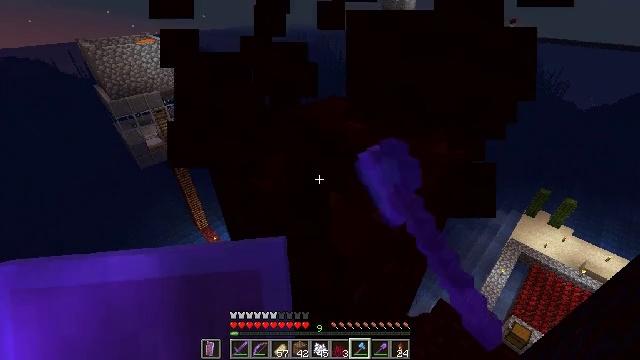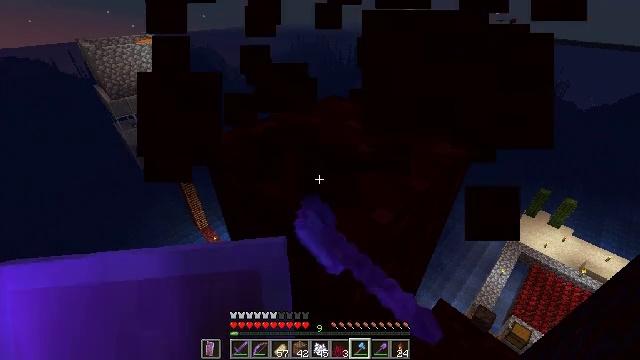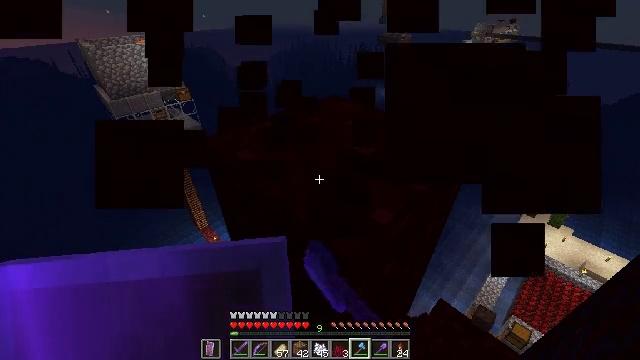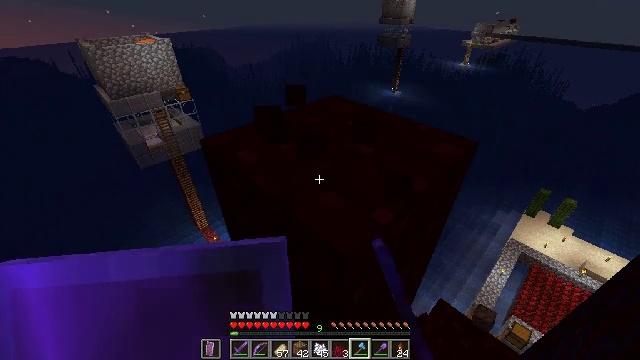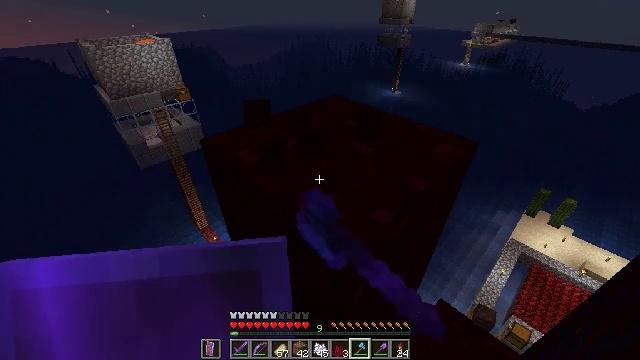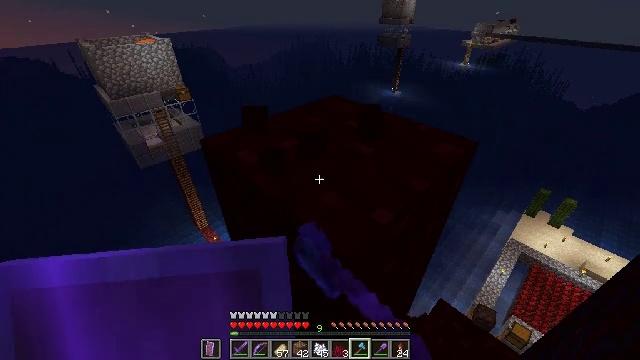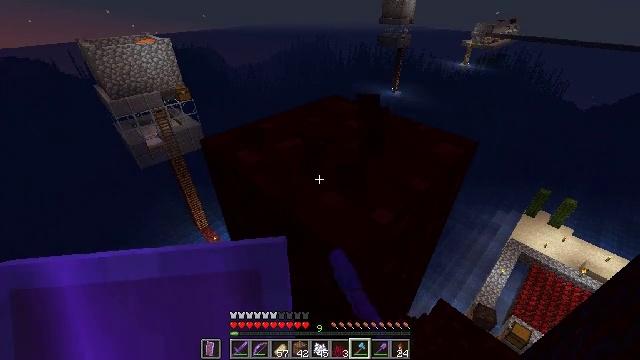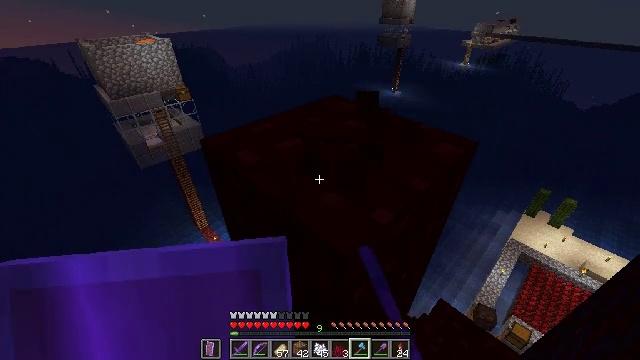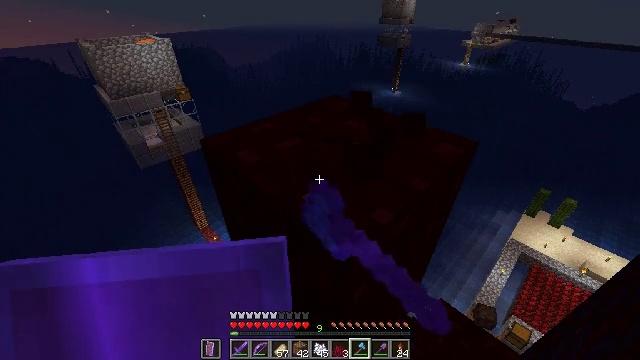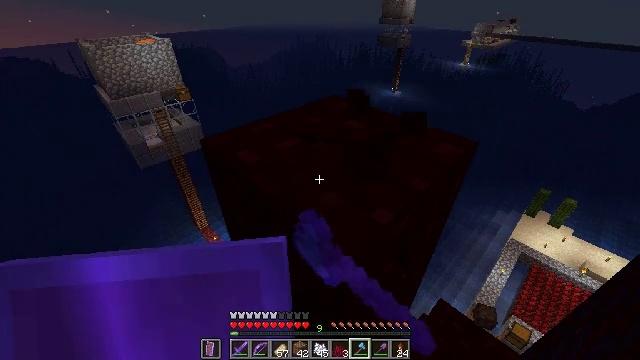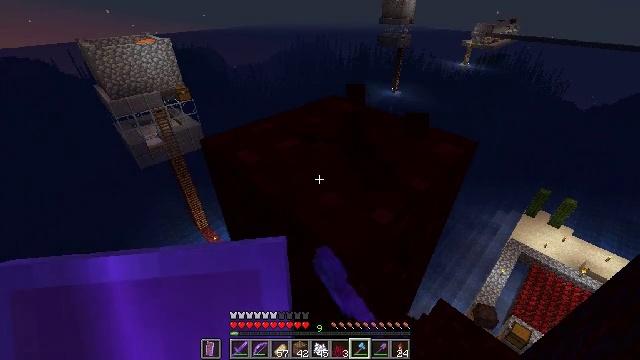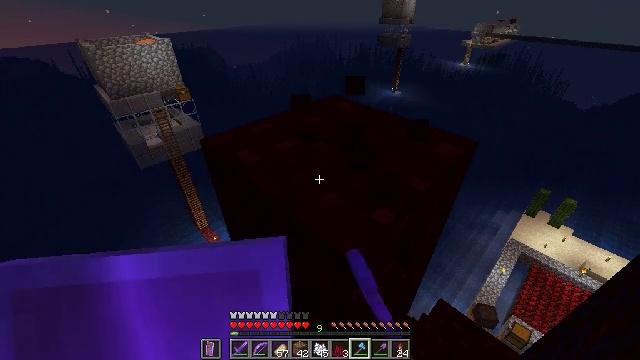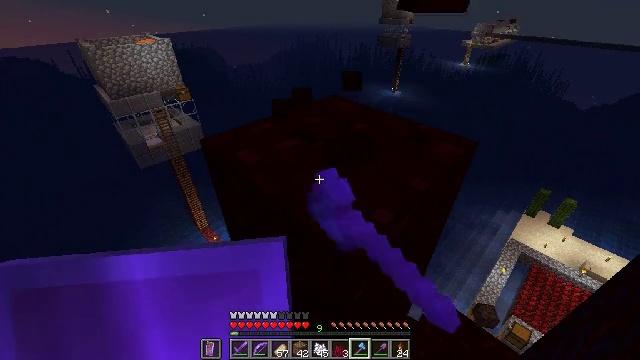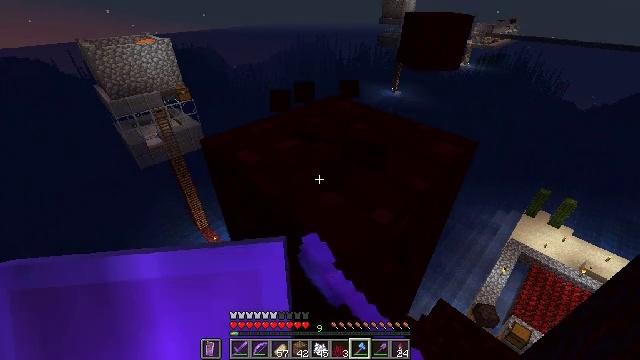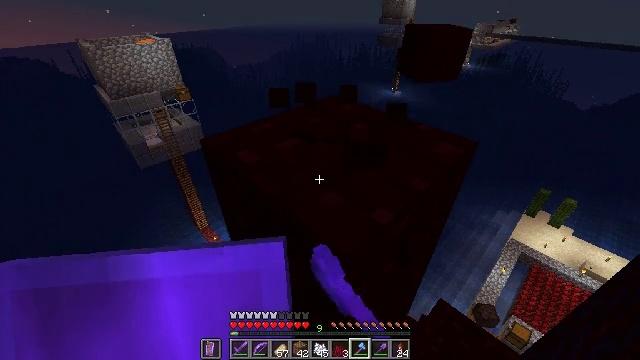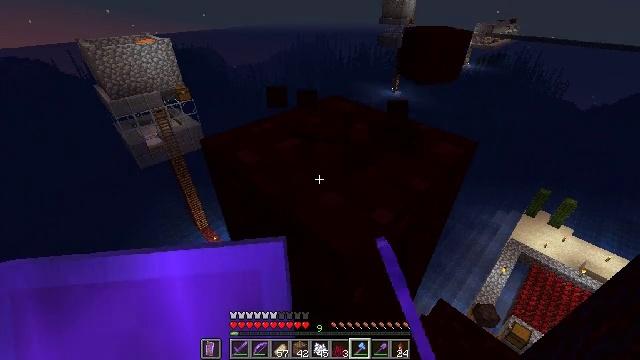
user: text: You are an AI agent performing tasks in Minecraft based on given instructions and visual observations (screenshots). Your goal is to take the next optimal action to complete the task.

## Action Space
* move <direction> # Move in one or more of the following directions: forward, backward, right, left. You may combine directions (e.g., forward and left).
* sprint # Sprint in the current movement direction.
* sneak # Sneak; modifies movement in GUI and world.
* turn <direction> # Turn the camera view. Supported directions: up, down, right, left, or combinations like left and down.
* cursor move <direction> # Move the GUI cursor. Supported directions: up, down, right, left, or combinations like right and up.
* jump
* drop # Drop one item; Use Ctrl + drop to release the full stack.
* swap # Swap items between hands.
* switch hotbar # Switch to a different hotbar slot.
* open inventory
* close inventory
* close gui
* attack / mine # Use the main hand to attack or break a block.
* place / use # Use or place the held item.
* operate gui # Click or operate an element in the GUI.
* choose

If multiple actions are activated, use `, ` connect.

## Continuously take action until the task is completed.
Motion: motion action
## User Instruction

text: Harvest nether wart blocks for resources.
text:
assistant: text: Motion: attack / mine
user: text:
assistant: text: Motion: attack / mine
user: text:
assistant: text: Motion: attack / mine
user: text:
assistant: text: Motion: attack / mine
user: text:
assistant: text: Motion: attack / mine
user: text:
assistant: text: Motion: attack / mine
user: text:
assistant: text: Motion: attack / mine
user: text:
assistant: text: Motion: attack / mine
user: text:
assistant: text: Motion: attack / mine
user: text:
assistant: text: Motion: attack / mine
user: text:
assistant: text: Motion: attack / mine
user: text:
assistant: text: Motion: attack / mine
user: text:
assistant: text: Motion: attack / mine
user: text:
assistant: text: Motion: attack / mine
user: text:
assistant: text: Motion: attack / mine
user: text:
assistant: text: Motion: attack / mine
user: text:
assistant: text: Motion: attack / mine
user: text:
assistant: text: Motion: attack / mine
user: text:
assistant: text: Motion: attack / mine
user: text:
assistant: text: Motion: attack / mine
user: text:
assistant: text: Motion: attack / mine
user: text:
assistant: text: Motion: attack / mine
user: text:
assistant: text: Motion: attack / mine
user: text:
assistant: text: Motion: attack / mine
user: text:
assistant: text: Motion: attack / mine
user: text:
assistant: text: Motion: attack / mine
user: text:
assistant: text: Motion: attack / mine
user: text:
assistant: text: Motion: attack / mine
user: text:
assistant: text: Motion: attack / mine
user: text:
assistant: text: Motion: attack / mine